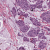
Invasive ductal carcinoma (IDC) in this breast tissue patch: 1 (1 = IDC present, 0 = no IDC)